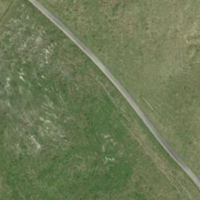
EUNIS habitat code: 23
Species observed at this site:
Plantago media